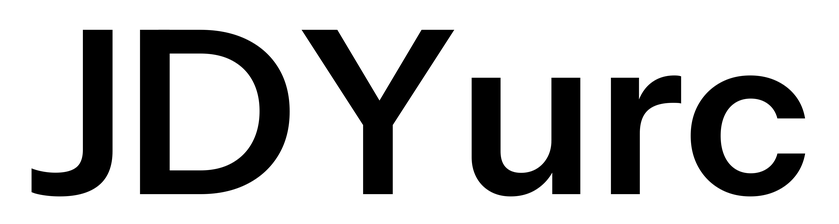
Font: InstrumentSans_SemiBold